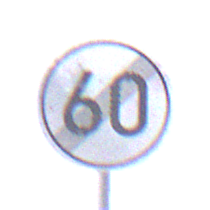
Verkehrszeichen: EndeGeschwindigkeit60
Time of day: Midday
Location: Outdoor (Nature)
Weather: PartlyCloudy
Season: NotSpecified
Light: Natural